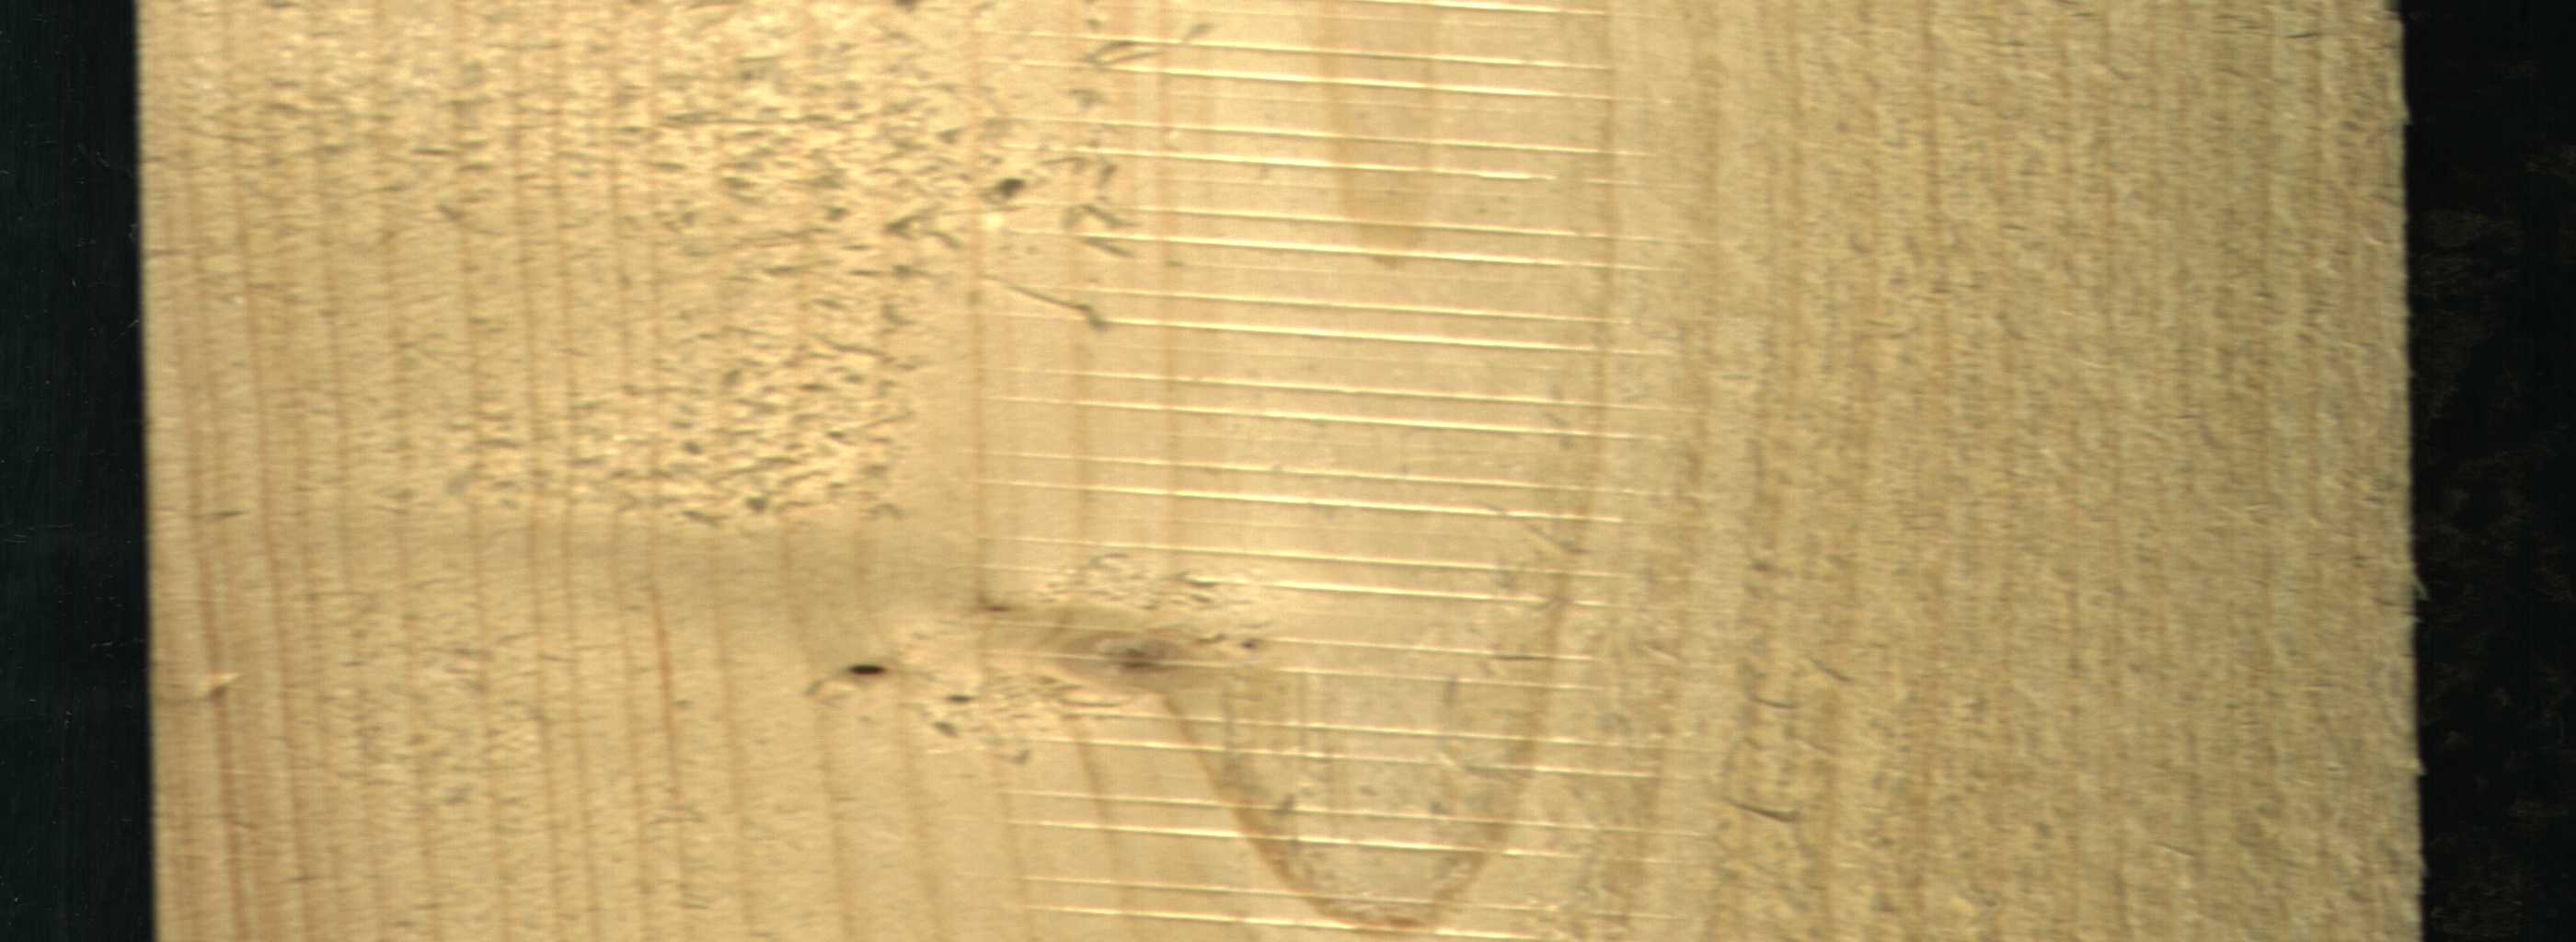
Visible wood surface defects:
Dead_Knot
Live_Knot